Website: lowes
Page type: payment
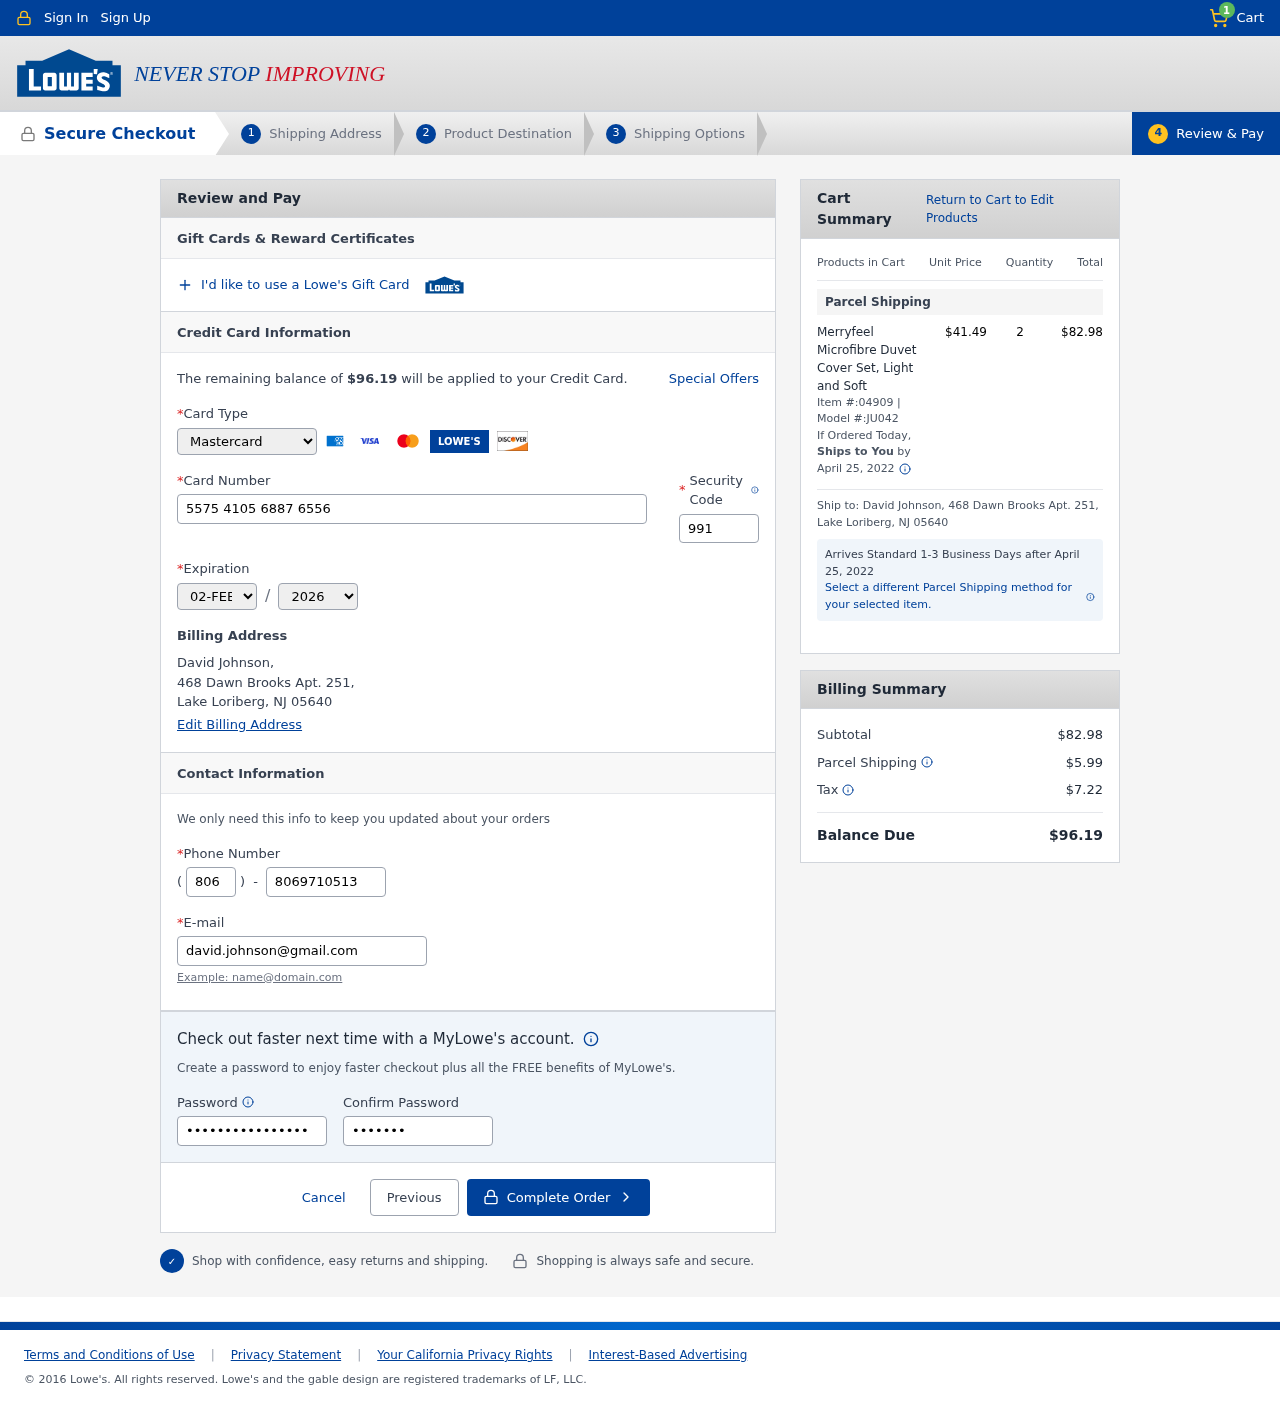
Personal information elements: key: PII_CARD_CVV
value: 991
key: PII_CARD_EXPIRY_MONTH
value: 02
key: PII_CARD_EXPIRY_YEAR
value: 26
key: PII_CARD_NUMBER
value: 5575 4105 6887 6556
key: PII_CARD_TYPE
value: Mastercard
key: PII_CITY_STATE_ZIP
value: Lake Loriberg, NJ 05640
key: PII_EMAIL
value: david.johnson@gmail.com
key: PII_FULLNAME
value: David Johnson,
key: PII_PHONE
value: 8069710513
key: PII_PHONE_AREA
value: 806
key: PII_STREET
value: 468 Dawn Brooks Apt. 251,
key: PII_FULLNAME2
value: David Johnson
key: PII_STREET2
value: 468 Dawn Brooks Apt. 251
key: PII_CITY_STATE_ZIP2
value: Lake Loriberg, NJ 05640
Product elements: key: PRODUCT1_NAME
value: Merryfeel Microfibre Duvet Cover Set, Light and Soft
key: PRODUCT1_PRICE
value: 41.49
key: PRODUCT1_QUANTITY
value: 2
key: PRODUCT1_ITEM
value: Item #:04909
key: PRODUCT1_MODEL
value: Model #:JU042
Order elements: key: ORDER_NUM_ITEMS
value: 1
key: ORDER_TOTAL
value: $96.19
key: ORDER_SHIPPING_DATE
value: April 25, 2022
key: ORDER_SUBTOTAL
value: $82.98
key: ORDER_SHIPPING_DATE2
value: April 25, 2022
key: ORDER_SHIPPING_COST
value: $5.99
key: ORDER_TAX
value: $7.22